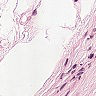
Metastatic tissue present: no